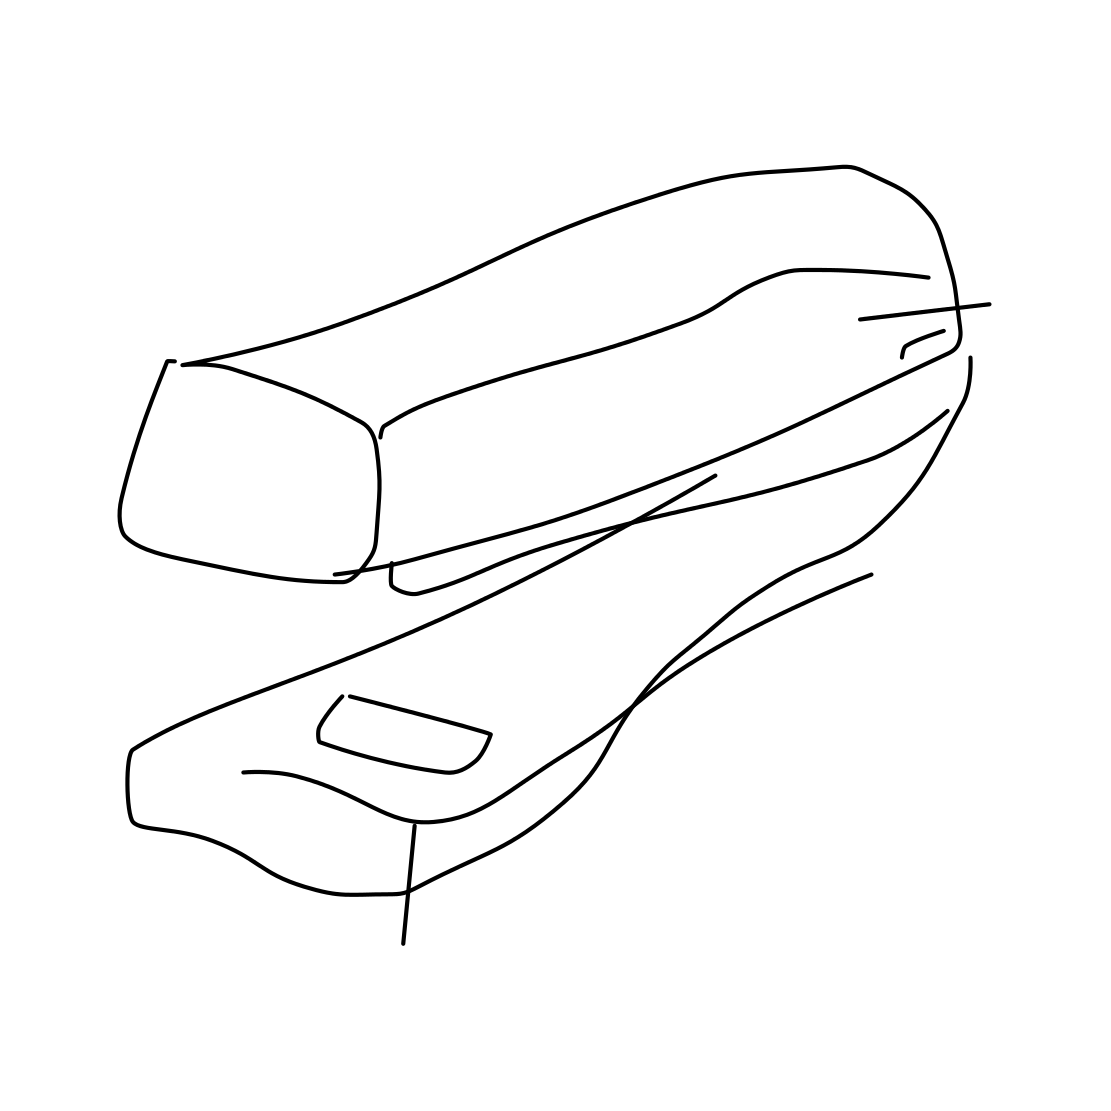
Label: stapler